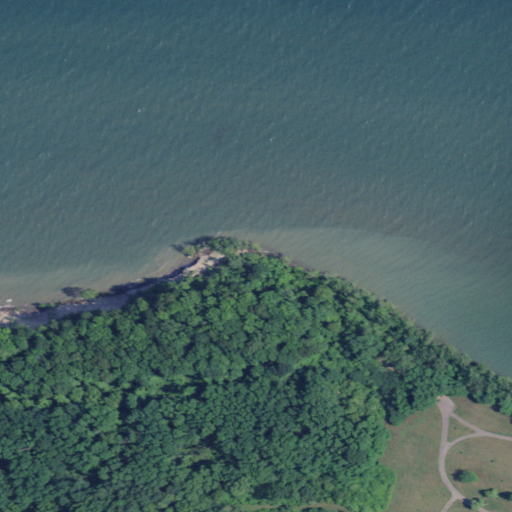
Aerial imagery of cape in New York named Devils Nose containing open water, deciduous forest, cultivated crops, mixed forest, pasture, shrub, and open development